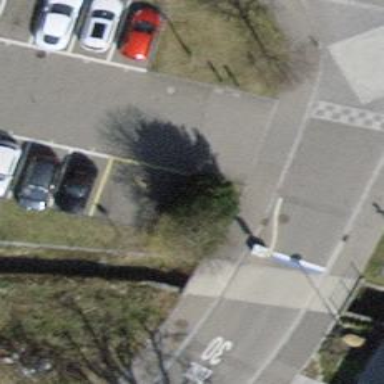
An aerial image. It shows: Designated parking space for disabled individuals.